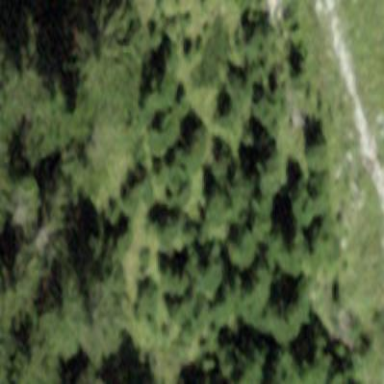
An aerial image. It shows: Area covered in scrub vegetation.